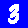
Digit: 3